Question: So I have an array of links that each have a COPY button that works to copy the text to the clipboard. When clicked, the Copy button is supposed to change its inner text to "Copied!" and the color is also expected to change before a timeout reverts it back to its original state.
The problem is when I click on one button the styles and innerText is applied to all buttons. This is the code:
TS
'''
copyState = { text: 'copy', color: '' };
onClick() {
this.copyState.text = 'Copied!';
this.copyState.color = 'hsl(258, 40%, 30%)';
setTimeout(() => {
this.copyState.text = 'Copy';
this.copyState.color = '';
}, 5000);
}
'''
An external API generates the Links
HTML:
'''
<div class="result" *ngFor="let result of Links; index as i">
<p class="original_link">{{ result.original_link }}</p>
<div class="new-link">
<p>{{ result.short_link }}</p>
<button
[ngStyle]="{ 'background-color': copyState.color }"
[cdkCopyToClipboard]="result.short_link"
(click)="onClick(i)"
>
{{ copyState.text }}
</button>
</div>
'''

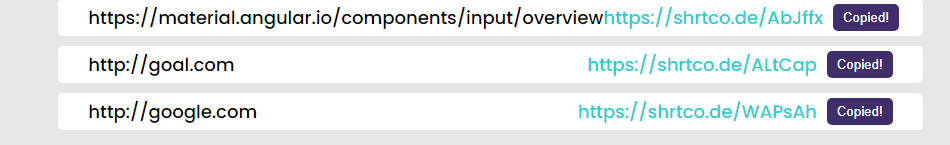
Answer: I think you should consider a different approach to solve this scenario.
'''
<div class="result" *ngFor="let result of Links; index as i">
<p class="original_link">{{ result.original_link }}</p>
<div class="new-link">
<p>{{ result.short_link }}</p>
<button
[ngClass]="{'touched': clickedLink?.short_link === result.short_link}"
(click)="onClick(i)"
>
{{ (clickedLink?.short_link === result.short_link)? 'copied': 'copy' }}
</button>
</div>
</div>
'''
Then in the component file :
'''
clickedLink;
onClick(i) {
this.clickedLink = this.Links[i];
setTimeout(() => {
this.clickedLink = null;
}, 5000);
}
'''
and in 'css' add the following class :
'''
.touched {
background-color: hsl(258, 40%, 30%);
}
'''
Here is a working example :
<URL>